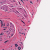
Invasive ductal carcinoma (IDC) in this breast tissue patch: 1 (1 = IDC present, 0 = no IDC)